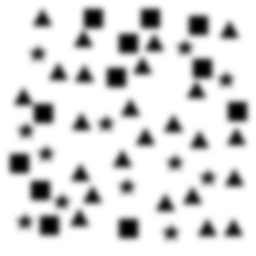
Squares: 12
Triangles: 24
Stars: 12
Total shapes: 48